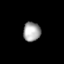
Tissue: lung
Cell type: Epithelial cells
Senescence score: 0.2257
Nuclear area (px): 328
Mean DAPI intensity: 164.226